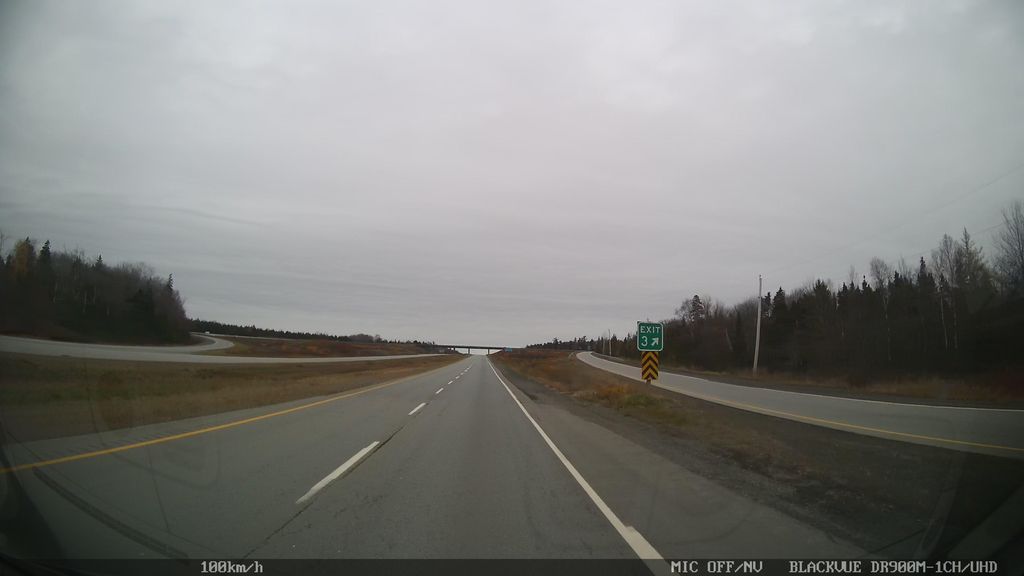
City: halifax